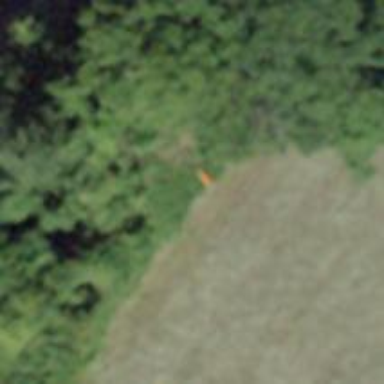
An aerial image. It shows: Pole supporting roof covering pipeline marker.